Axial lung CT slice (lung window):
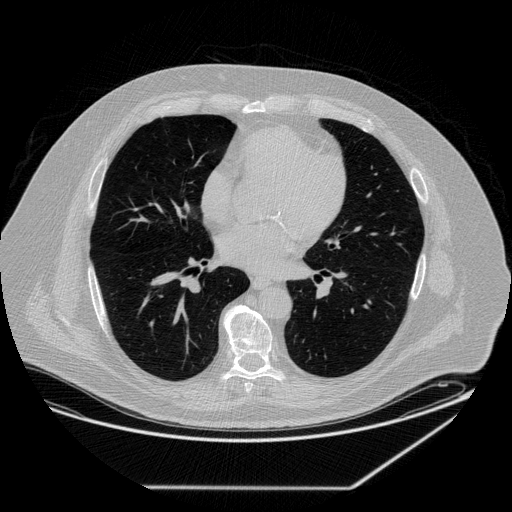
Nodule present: no